Field crop: tomato
Growth stage: 1
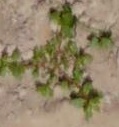
Species: portulaca